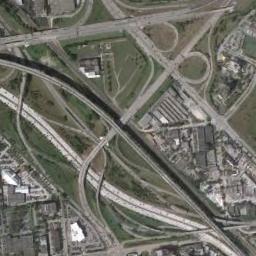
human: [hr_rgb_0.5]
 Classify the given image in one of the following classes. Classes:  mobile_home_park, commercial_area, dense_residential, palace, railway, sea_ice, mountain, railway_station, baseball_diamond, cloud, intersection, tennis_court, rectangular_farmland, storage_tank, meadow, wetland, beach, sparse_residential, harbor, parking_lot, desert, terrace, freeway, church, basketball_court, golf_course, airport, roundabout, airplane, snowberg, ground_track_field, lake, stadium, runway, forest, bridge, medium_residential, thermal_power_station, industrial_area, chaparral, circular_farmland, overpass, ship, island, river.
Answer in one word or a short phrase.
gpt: overpass